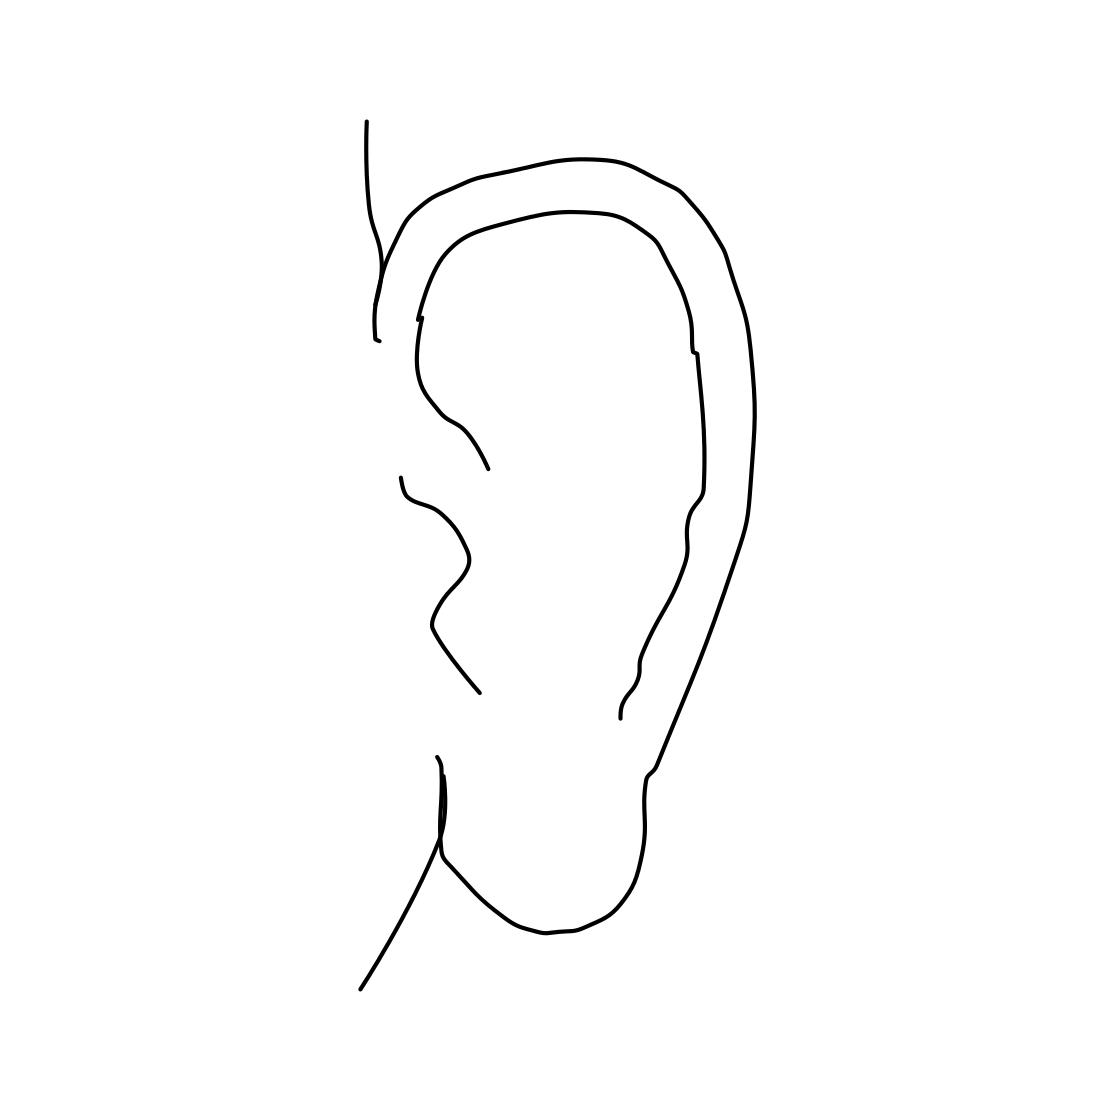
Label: ear